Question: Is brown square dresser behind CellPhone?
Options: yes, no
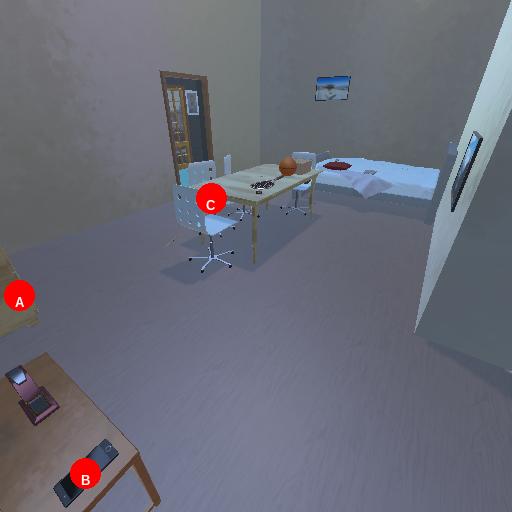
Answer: yes